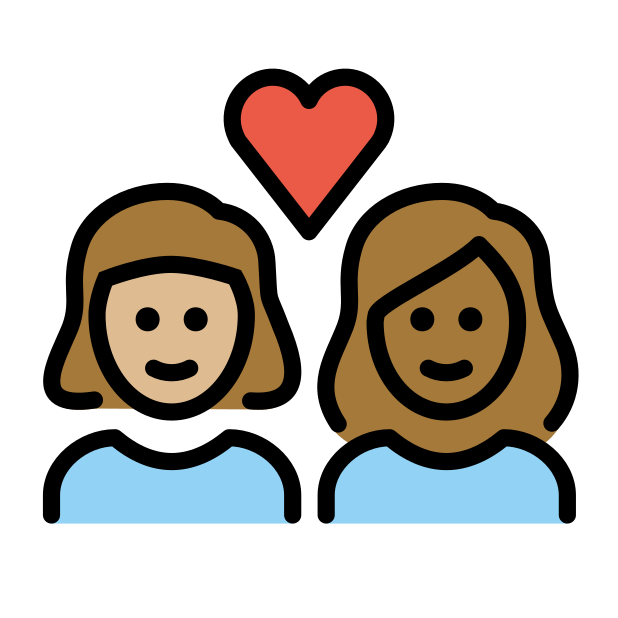
couple with heart: woman, woman, medium-light skin tone, medium-dark skin tone